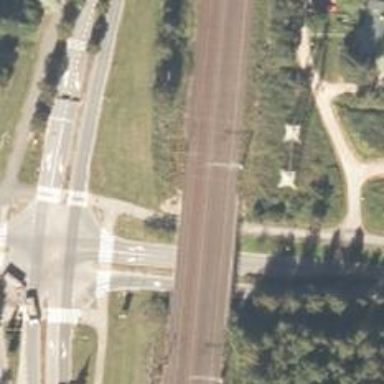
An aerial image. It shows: Bridge over railway with continuous electrified contact line.